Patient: sex M, age 25
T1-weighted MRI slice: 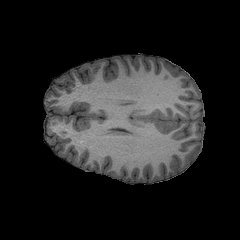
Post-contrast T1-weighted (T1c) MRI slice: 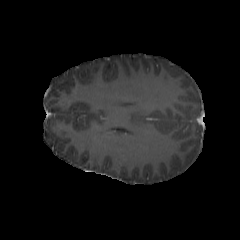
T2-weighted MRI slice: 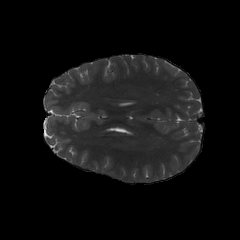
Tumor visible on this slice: no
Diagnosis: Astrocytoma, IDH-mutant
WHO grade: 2